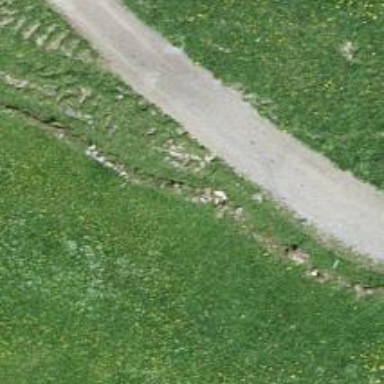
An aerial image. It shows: Grass track with grade2 tracktype.